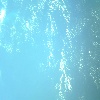
Label: water